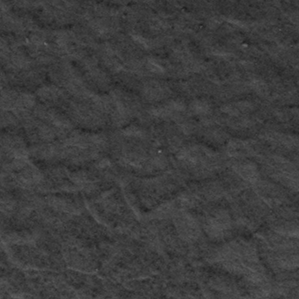
Label: frost